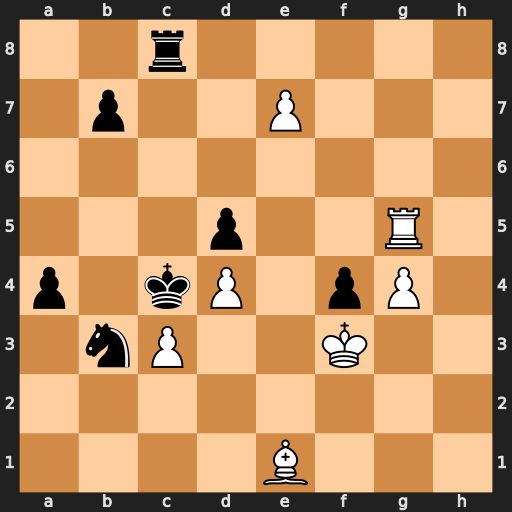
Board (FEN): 2r5/1p2P3/8/3p2R1/p1kP1pP1/1nP2K2/8/4B3
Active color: w
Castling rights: -
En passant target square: -
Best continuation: Rf5 Re8 Bh4